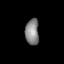
Tissue: lung
Cell type: B cells
Senescence score: 0.5936
Nuclear area (px): 350
Mean DAPI intensity: 132.734